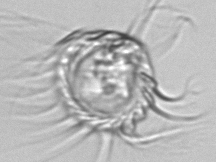
Label: Leegaardiella_ovalis